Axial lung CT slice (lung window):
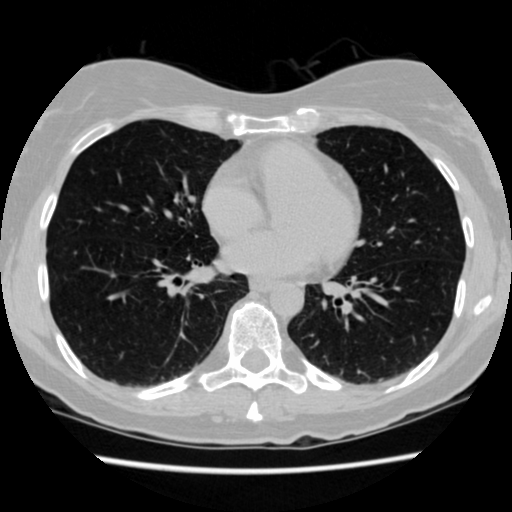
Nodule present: no